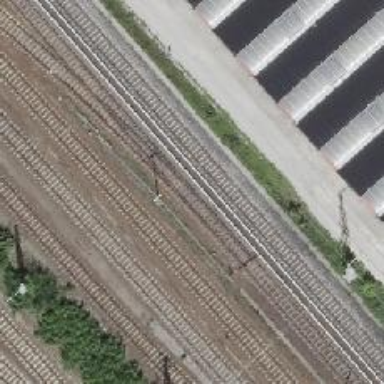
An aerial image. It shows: Railway switch.